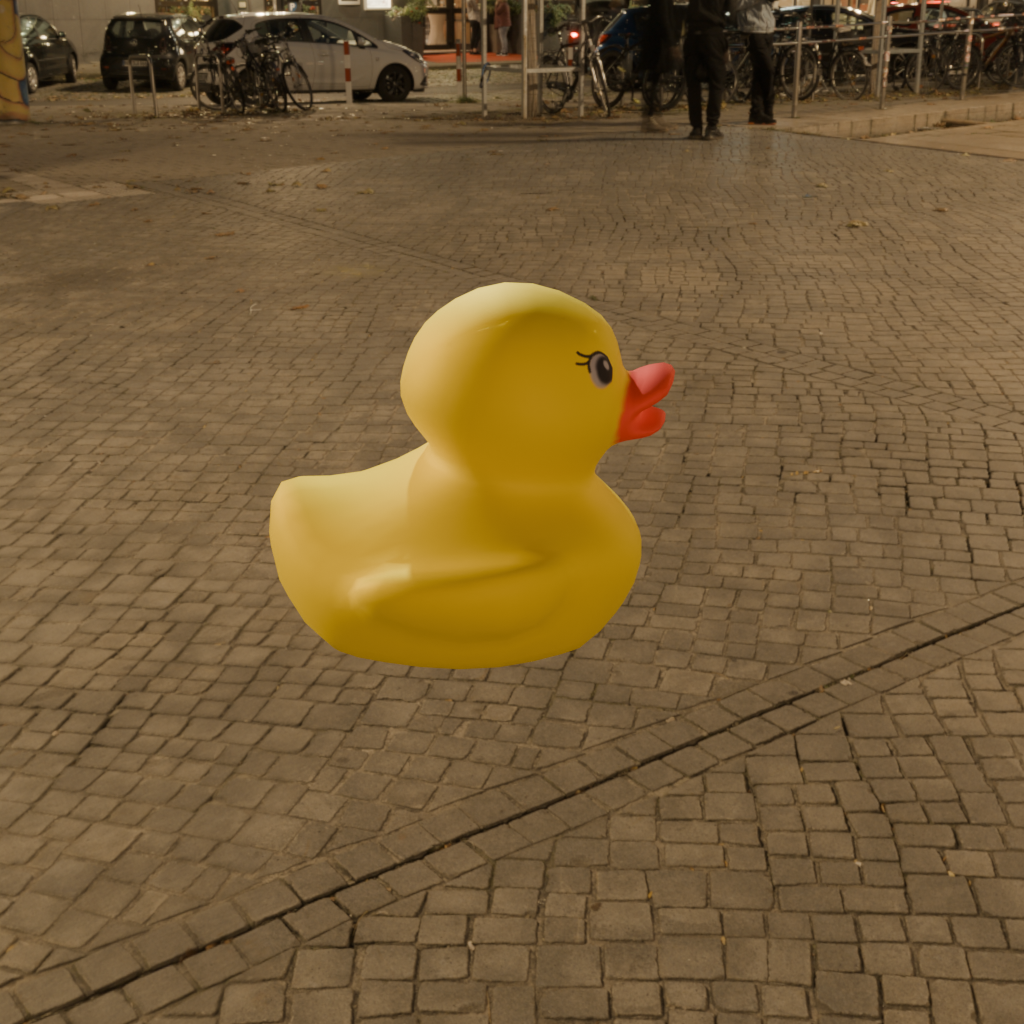
an image of a yellow rubber duck seen from <right> in a city square with illuminated trees at night.